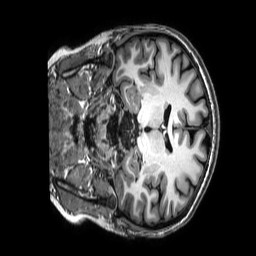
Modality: T1w
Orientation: coronal
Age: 23
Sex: female
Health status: healthy
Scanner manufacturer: philips
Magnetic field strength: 3 T
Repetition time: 0.009 s
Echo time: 0.003996 s